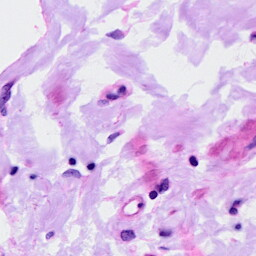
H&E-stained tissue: Ovarian